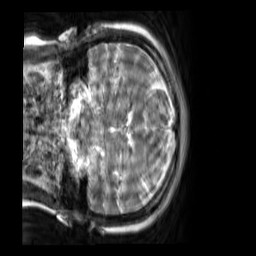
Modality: T2w
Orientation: coronal
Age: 34
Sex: female
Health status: ill
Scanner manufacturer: siemens
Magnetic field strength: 3 T
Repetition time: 2.8 s
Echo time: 0.326 s